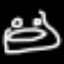
Label: frog